Here is the raw acceleration-versus-time signal recorded on a bearing housing. Determine the bearing's health state. Answer with exactly one of: normal, inner_race, outer_race, ball.
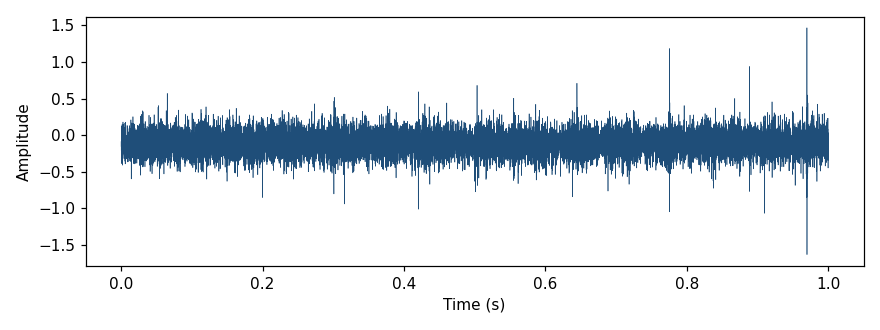
Answer: inner_race